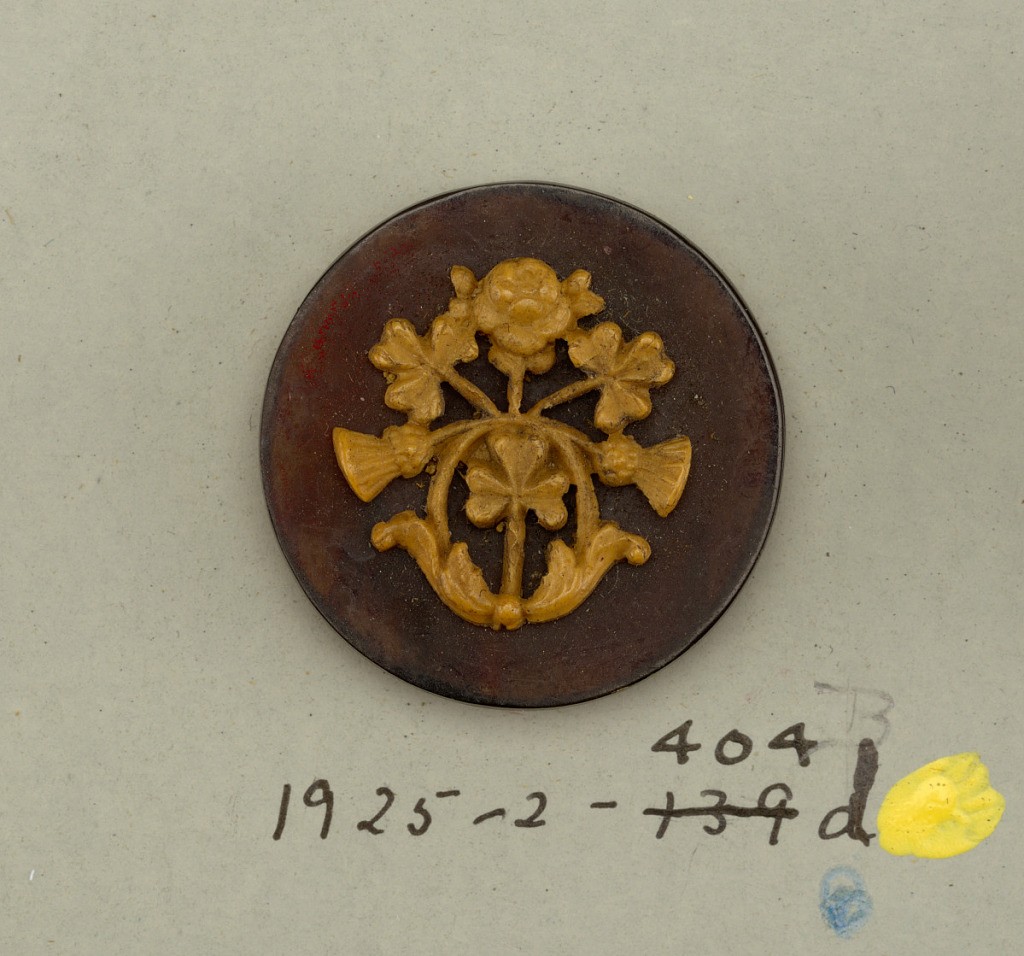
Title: Buttons
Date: late 19th century
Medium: Shell with composition ornament, brass
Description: Four circular buttons of shell, with composition in design of spray composed of rose, shamrock and thistle.

On card 2